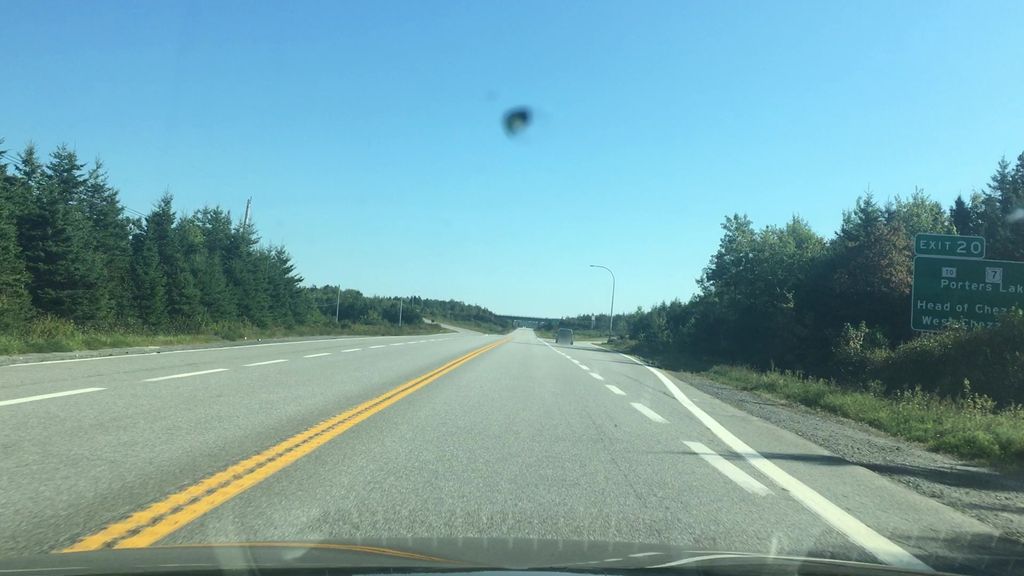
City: halifax